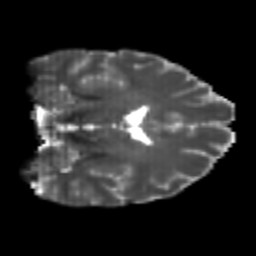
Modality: T2w
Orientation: coronal
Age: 21
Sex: male
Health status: healthy
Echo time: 0.074 s